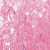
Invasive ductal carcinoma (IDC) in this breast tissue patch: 0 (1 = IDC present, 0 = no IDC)